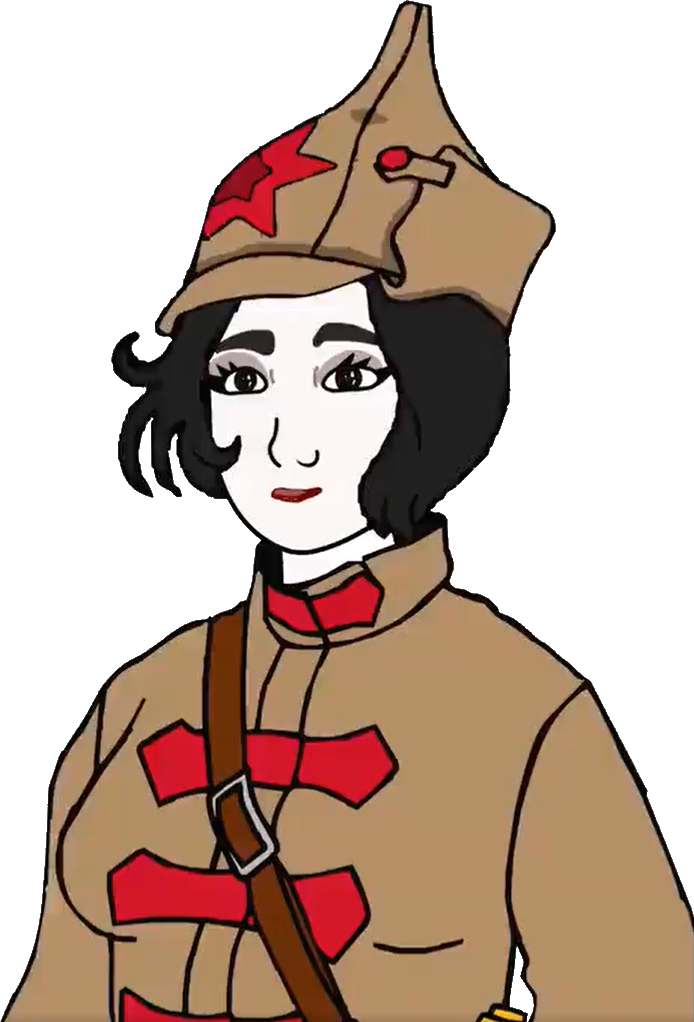
Label: 5_Doomer_Girl